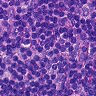
Metastatic tissue present: no